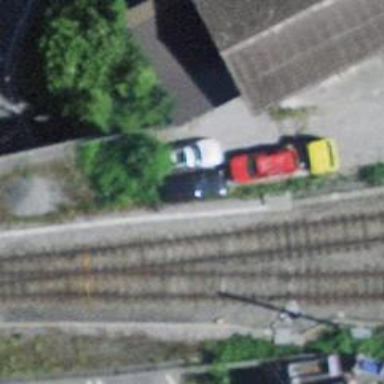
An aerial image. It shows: Bridge with electrified rail tracks and contact line.